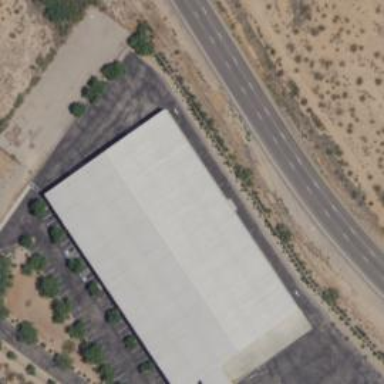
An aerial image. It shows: Commercial building.